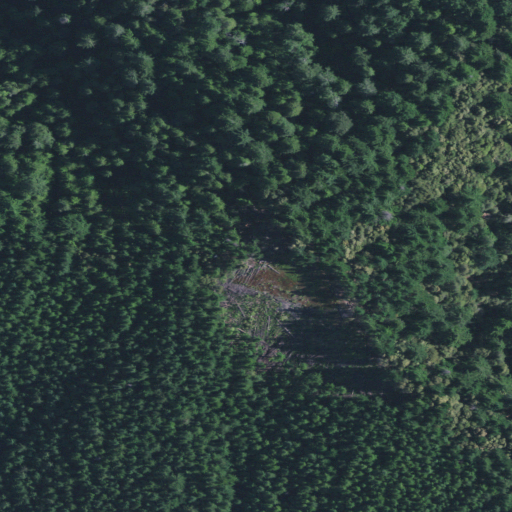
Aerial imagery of mountain in Oregon named Humbug Mountain containing evergreen forest, mixed forest, and shrub